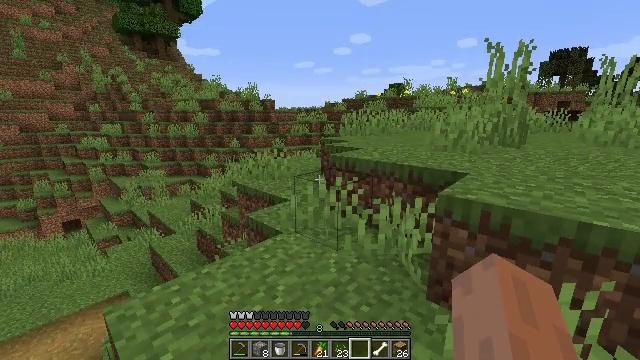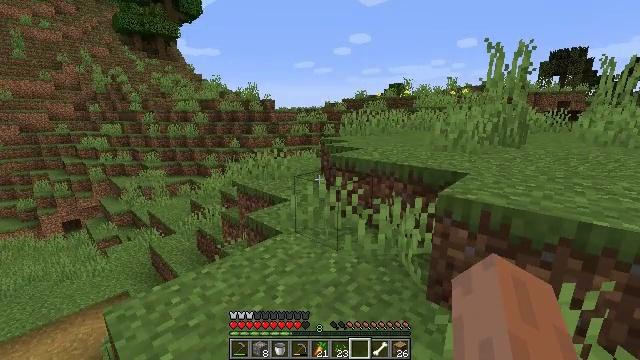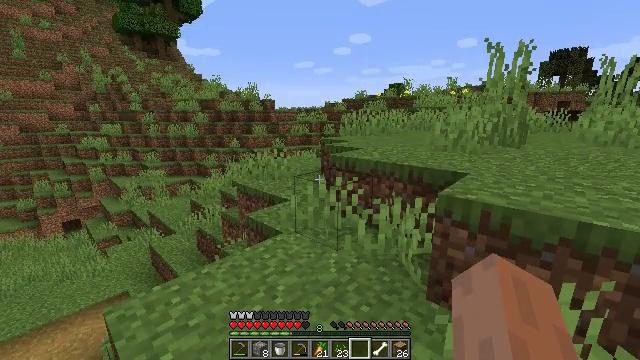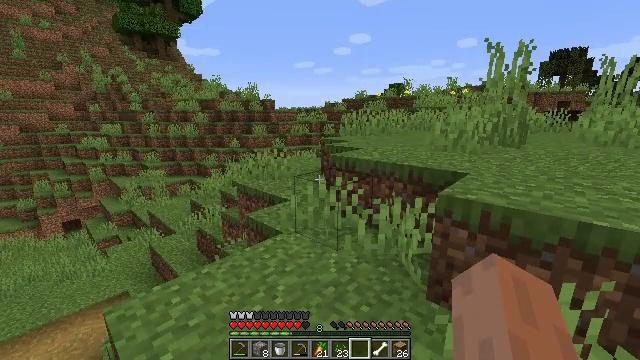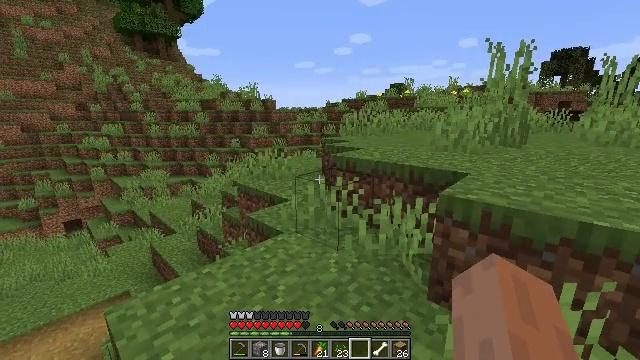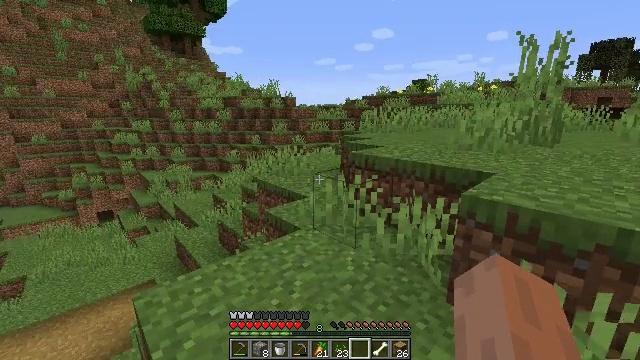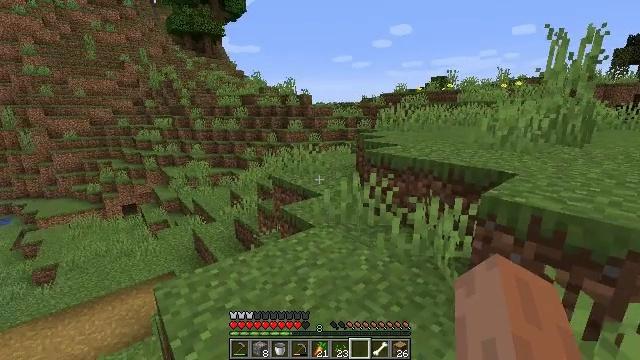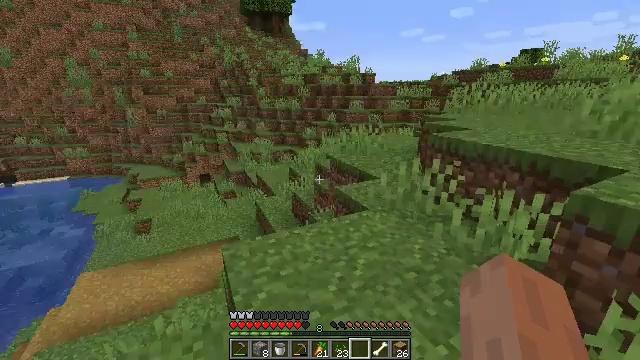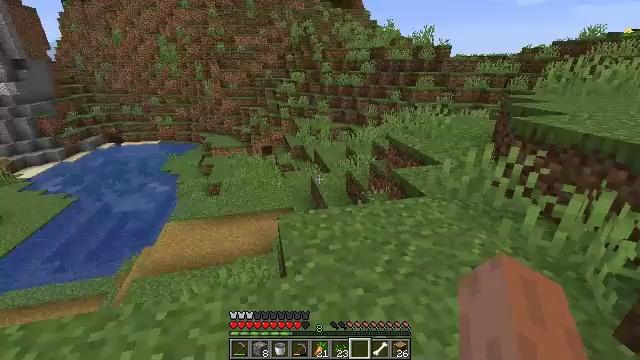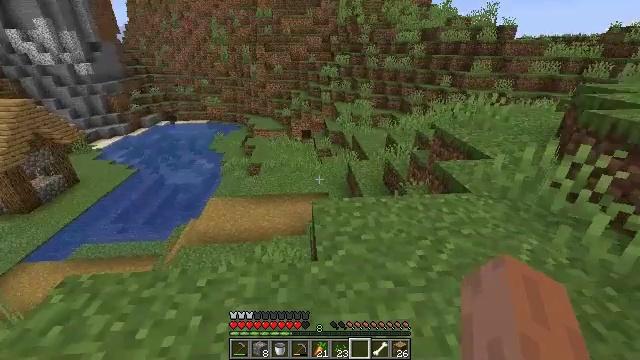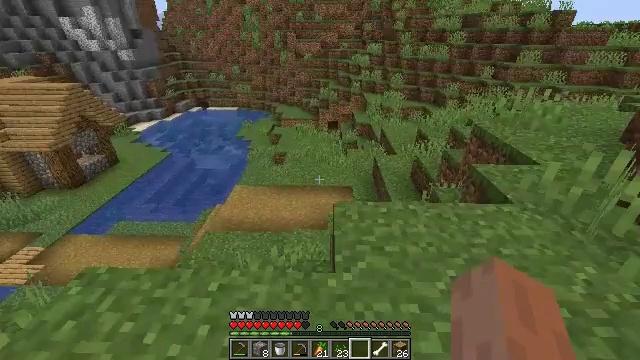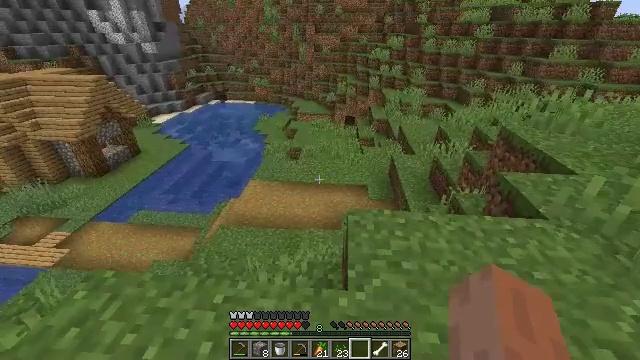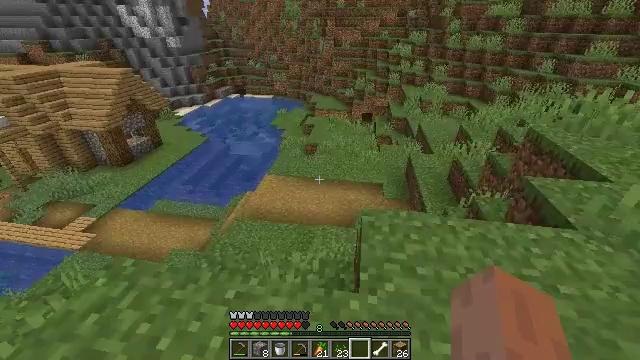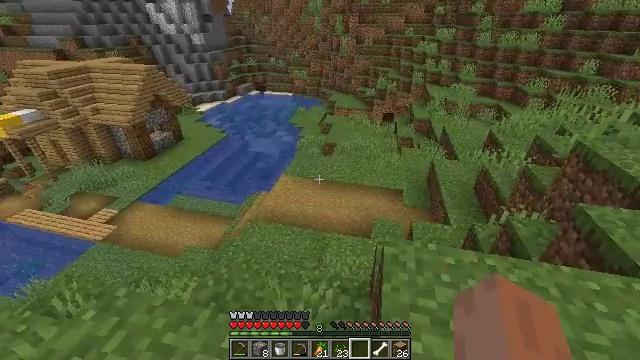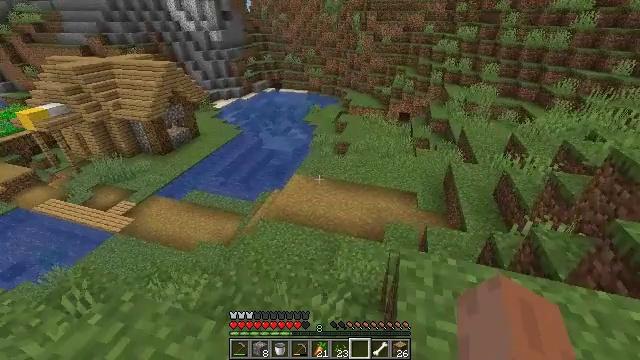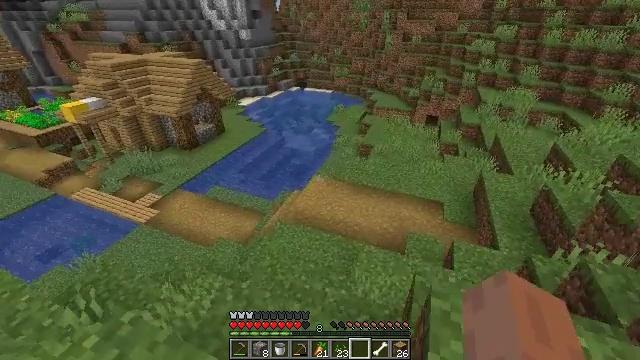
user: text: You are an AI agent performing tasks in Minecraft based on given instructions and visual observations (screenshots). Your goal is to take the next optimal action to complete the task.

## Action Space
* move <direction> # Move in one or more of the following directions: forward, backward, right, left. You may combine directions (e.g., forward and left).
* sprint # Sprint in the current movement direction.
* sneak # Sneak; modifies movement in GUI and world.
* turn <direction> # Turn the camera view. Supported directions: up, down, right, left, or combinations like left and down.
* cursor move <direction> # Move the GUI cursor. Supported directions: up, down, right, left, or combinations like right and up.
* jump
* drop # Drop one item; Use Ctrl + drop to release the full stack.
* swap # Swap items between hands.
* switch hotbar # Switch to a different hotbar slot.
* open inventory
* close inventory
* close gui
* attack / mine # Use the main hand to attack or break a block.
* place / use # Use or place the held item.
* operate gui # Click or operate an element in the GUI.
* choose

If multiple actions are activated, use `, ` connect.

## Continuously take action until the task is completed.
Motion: motion action
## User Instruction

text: Mine the bookshelf to gather resources.
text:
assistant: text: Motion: no_op
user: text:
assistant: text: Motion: no_op
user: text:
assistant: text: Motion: no_op
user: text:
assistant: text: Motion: no_op
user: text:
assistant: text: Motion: turn left
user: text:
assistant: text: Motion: turn left
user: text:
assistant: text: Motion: turn left and down
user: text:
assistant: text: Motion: turn left and down
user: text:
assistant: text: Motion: move forward, turn left and down
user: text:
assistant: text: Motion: move forward, turn left and down
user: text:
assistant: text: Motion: move forward, turn left and down
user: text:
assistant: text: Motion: move forward, turn left
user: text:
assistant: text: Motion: move forward, turn left
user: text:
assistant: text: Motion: move forward, turn left
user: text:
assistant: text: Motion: move forward, turn left
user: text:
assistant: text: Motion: move forward, turn left
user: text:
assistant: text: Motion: move forward, turn left
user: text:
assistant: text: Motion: move forward, turn left
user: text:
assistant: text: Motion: move forward, turn left
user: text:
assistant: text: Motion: turn left
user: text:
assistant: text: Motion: turn left
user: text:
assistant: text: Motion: turn left
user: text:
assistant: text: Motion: no_op
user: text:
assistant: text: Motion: no_op
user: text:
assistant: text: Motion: no_op
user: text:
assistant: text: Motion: no_op
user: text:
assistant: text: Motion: no_op
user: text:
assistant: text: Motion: no_op
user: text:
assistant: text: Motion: no_op
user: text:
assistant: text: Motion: no_op